Question: I'm trying to use <URL> C++ class as a base for my own application's client/server communication. Client and server both have a 'person' class, which I want to serialize:
'''
class person
{
public:
person()
{
}
person(int age)
: age_(age)
{
}
int age() const
{
return age_;
}
private:
friend class boost::serialization::access;
template <typename Archive>
void serialize(Archive &ar, const unsigned int version)
{
ar & age_;
}
int age_;
};
'''
I am trying to serialize and object of it on the server, send that serialization to the client, and create a new object out of it there.
'''
while(1)
{
string clientMessageIn = "";
// receive from the client
int numBytes = client->recieveMessage(clientMessageIn);
if ( numBytes == -99 ) break;
if(clientMessageIn == "getObject") //Client asked for object
{
boost::archive::text_oarchive oa(ss);
person pi(31); //Create 31 year old person
oa << pi; //Serialize
std::string mystring;
ss >> mystring; //Serialization to string so we can send it
string sendMsg(mystring); //Set sendMsg (redundant.. probably)
mystring.clear(); //No longer need mystring
client->sendMessage(sendMsg); //Send the actual response to the client
sendMsg.clear(); //Clear
ss.clear(); //Clear
}
else //Client typed something else, just show it
cout << "[RECV:" << clientHost << "]: " << clientMessageIn << endl;
}
'''
'''
int recvBytes = 0;
while (1)
{
// send message to server
char sendmsg[MAX_MSG_LEN+1];
memset(sendmsg,0,sizeof(sendmsg));
cout << "[" << localHostName << ":SEND] ";
cin.getline(sendmsg,MAX_MSG_LEN);
string sendMsg(sendmsg);
if ( sendMsg.compare("Bye") == 0 || sendMsg.compare("bye") == 0 ) break;
myClient.sendMessage(sendMsg);
// receive response from server
string clientMessageIn = "";
recvBytes = myClient.recieveMessage(clientMessageIn);
if ( recvBytes == -99 ) break;
//stringstream ss;
//ss << clientMessageIn; //Server response to ss
//boost::archive::text_iarchive ia(ss); //This bit is causing the crash
//person p;
//ia >> p; //Unserialize
//ss.clear(); //No longer need the ss contents
//cout << "[RECV:" << serverName << "]: " << p.age<< endl; //This doesn't work now
cout << "[RECV:" << serverName << "]: " << clientMessageIn << endl;
}
'''
'boost::archive::text_iarchive ia(ss);' causes the crash; 'boost::archive::archive_exception at memory location'
I had to comment it out, the crash is not suprising. Just look at what the server sends back.

As you can see, each time I type getObject, the server sends:
'''
22
serialization::archive
9
0
0
31
'''
And then it starts over. So I guess the application crashes because it's not receiving the complete serialized object. I also have no idea what most of those numbers are doing there and why they are being sent one by one.
What am I doing wrong?
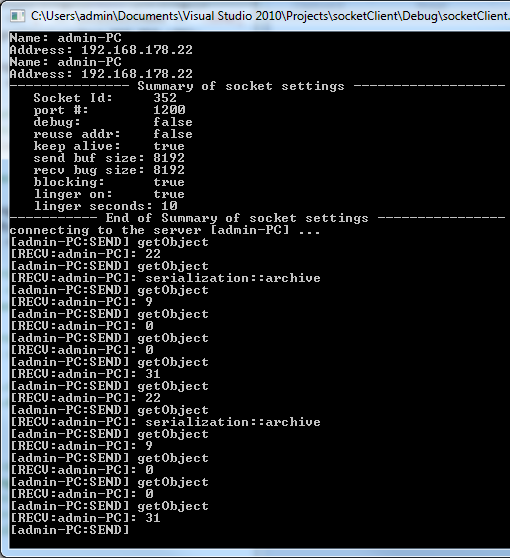
Answer: As you've already pointed out you are not sending the whole serialized data buffer.
'''
std::string mystring;
ss >> mystring; //Serialization to string so we can send it
'''
should be turned into
'''
std::string mystring (ss.str ());
'''
Instead of reading up to the first whitespace we are now storing the entire serialized content in 'mystring'.